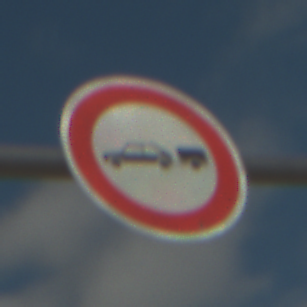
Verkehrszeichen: VerbotPersonenkraftwagenMitAnhaenger
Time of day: MorningAfternoon
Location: Outdoor (RoadRail)
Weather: PartlyCloudy
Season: NotSpecified
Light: Natural